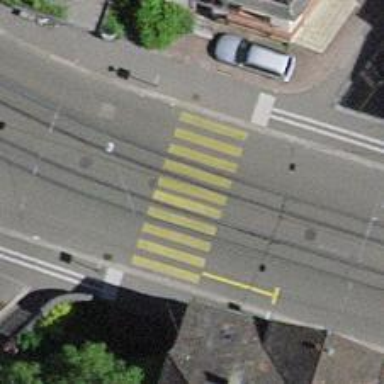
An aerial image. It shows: Marked zebra crossing on the road.